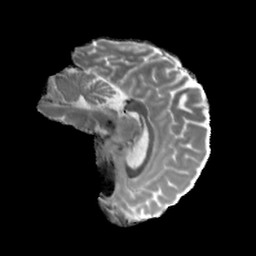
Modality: MD
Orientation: sagittal
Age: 26
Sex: female
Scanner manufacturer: siemens
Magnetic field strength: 6.98 T
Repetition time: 7.776 s
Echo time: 0.076 s